Interaction volume radius: 5 \u00c5
Interaction volume height: 15 \u00c5
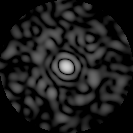
Disorder parameter: 0.824